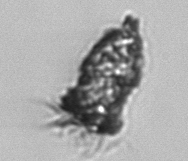
Label: Tintinnopsis